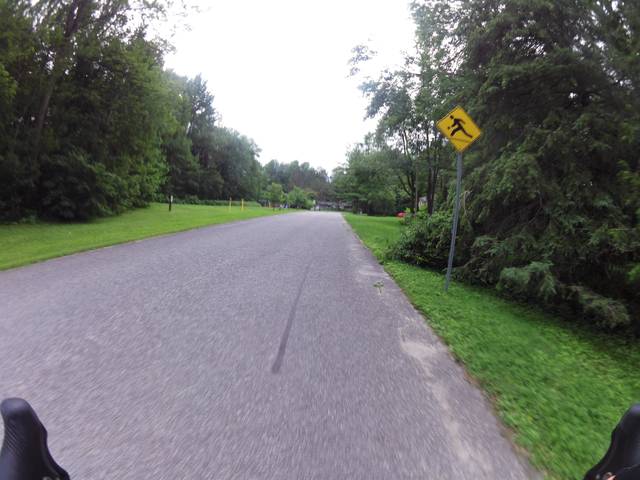
Region: Canada
Coordinates: 45.326, -75.708